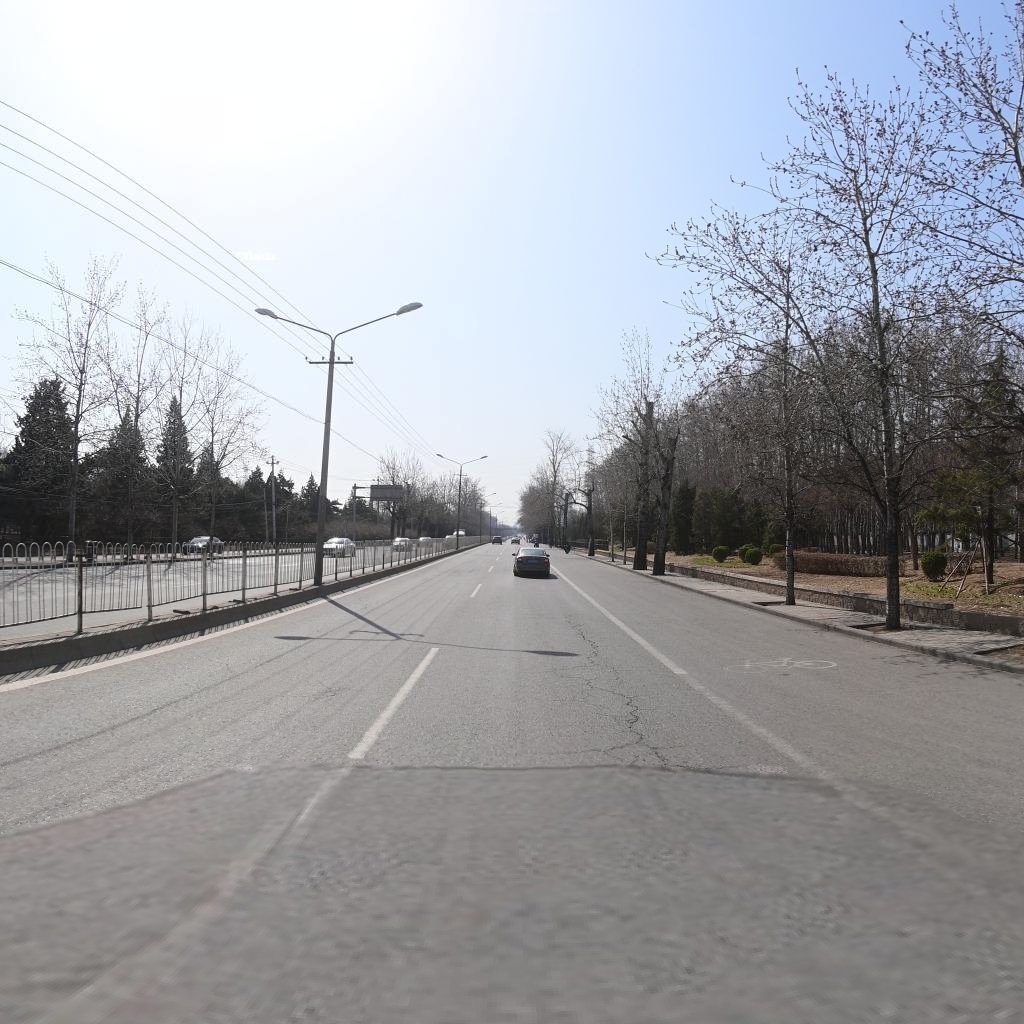
Region: Chaoyang
Road damage annotations: alligator crack